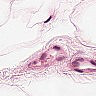
Metastatic tissue present: no